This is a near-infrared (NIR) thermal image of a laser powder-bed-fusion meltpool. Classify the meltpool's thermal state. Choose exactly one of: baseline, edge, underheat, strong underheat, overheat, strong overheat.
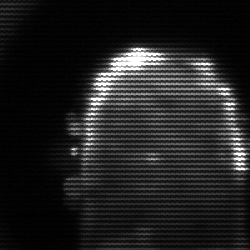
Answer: baseline